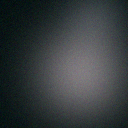
Screen state: off